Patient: sex F, age 35
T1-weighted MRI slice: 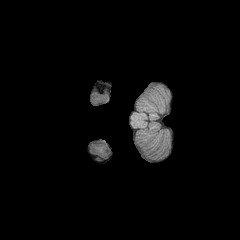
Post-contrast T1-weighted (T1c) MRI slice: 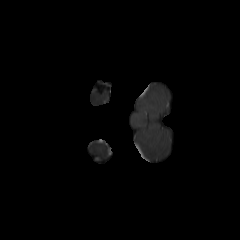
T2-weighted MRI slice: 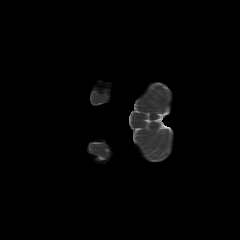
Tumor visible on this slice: no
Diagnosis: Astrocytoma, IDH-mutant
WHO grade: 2